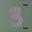
Label: 3